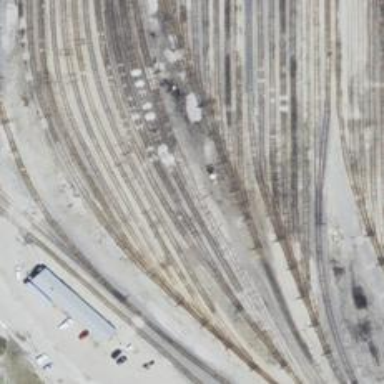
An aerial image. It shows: Railway yard used for servicing trains.